CT reconstruction: vmi40
Segmentation target: lesions
Patient: M, age 55
ISS stage: Stage 2
Metal implant: no
Axial slice:
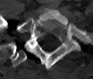
Sagittal slice:
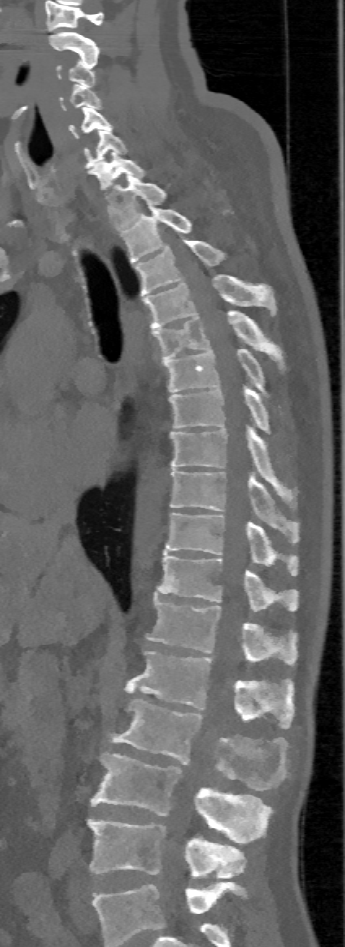